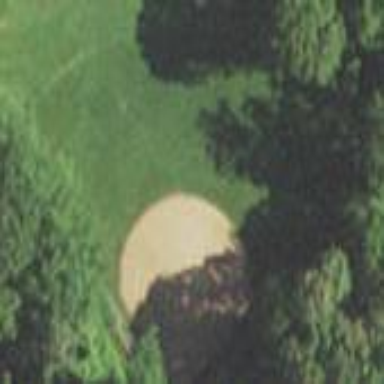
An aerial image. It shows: Baseball pitch for leisure and sports activities.